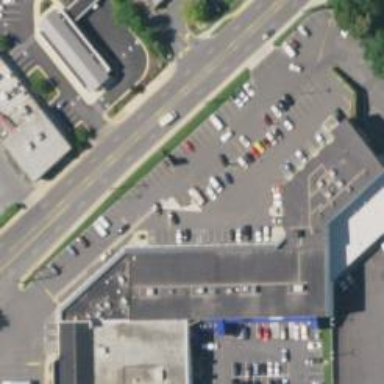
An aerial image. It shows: Post office.